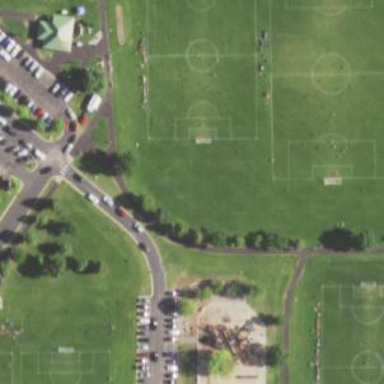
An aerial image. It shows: Soccer pitch for outdoor sports and leisure activities.